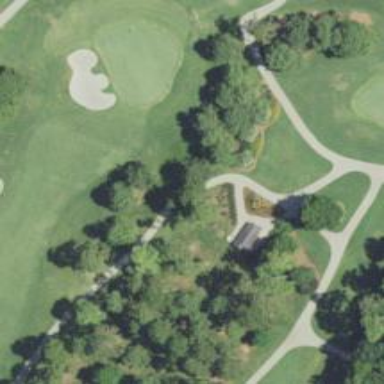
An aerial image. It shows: Path used for both walking and golf.